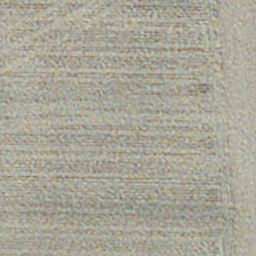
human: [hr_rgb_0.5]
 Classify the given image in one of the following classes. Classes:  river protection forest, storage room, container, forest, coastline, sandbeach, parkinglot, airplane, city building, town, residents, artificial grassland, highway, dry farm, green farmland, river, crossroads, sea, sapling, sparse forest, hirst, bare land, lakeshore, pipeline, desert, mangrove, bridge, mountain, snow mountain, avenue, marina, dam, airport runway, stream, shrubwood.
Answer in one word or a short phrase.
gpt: dry farm